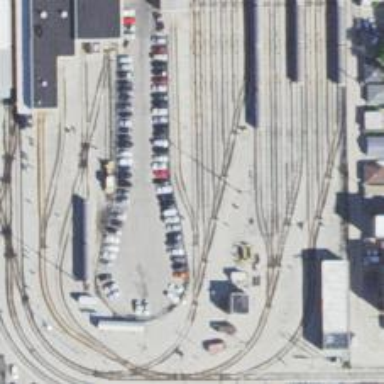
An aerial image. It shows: Electrified rail service yard.